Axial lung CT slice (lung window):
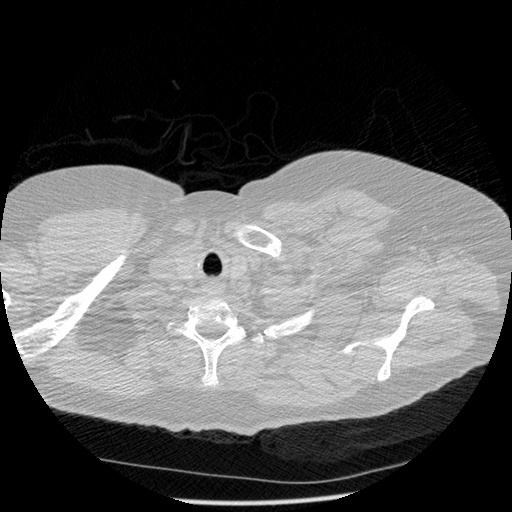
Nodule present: no